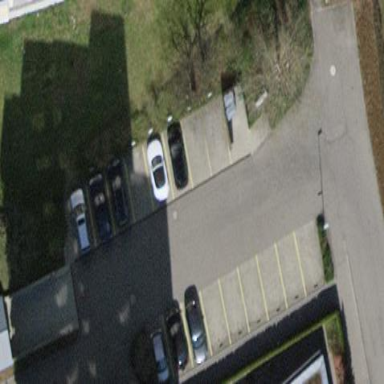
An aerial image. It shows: Parking area with surface.